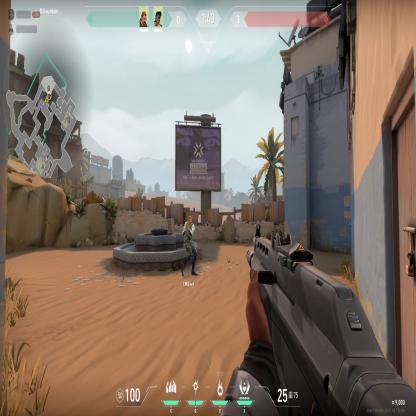
Label: teammate